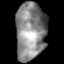
Tissue: prostate
Cell type: T cells
Senescence score: 0.2174
Nuclear area (px): 1692
Mean DAPI intensity: 136.826